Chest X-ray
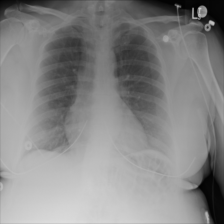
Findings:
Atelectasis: negative
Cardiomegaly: negative
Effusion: negative
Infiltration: negative
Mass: negative
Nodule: negative
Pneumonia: negative
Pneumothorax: negative
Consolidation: negative
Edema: negative
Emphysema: negative
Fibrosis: negative
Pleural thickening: negative
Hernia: negative